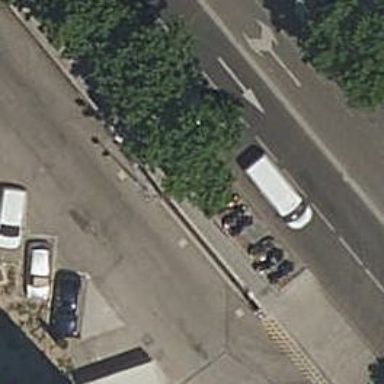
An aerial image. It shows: Motorcycle parking facility.